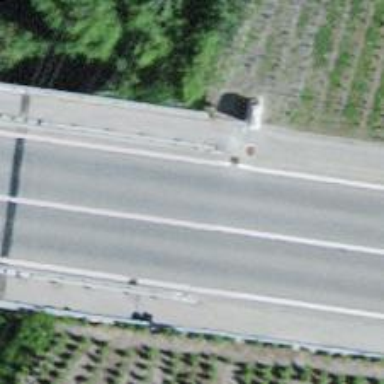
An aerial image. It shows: Viaduct bridge over tertiary road with asphalt surface and sidewalks on both sides.